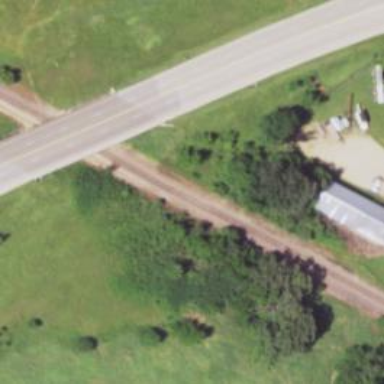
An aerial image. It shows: Railway siding with rails.